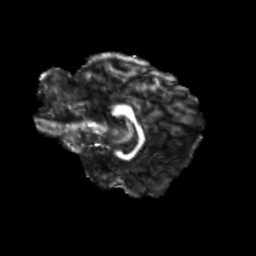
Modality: FA
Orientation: sagittal
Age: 28
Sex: female
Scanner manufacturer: siemens
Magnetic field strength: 3 T
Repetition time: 3.5 s
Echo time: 0.104 s